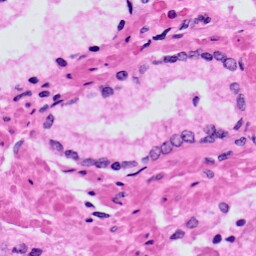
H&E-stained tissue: Prostate